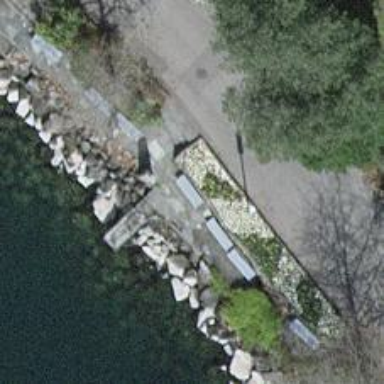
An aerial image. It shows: Light blue bench.